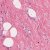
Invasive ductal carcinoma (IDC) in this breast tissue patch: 0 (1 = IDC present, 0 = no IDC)